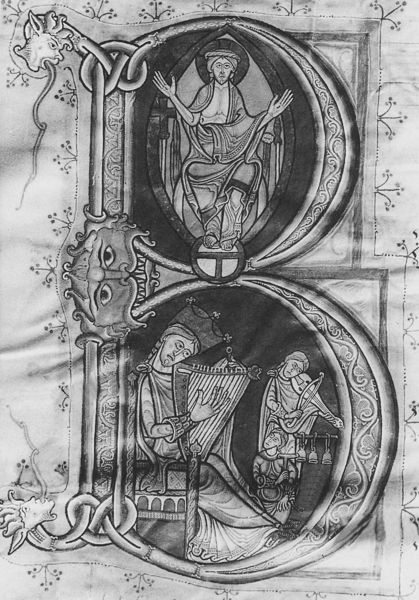
Titel: Augustinus - Erzählungen zu Psalmen
Standort: Herkunftsort: Marchiennes, Sainte-Rictrude (EU - F - Nord)
Institution: Douai, Bibliothèque Municipale
Schlagwörter: sitzen, blumen, zeichnung, malerei, bild, instrument, gold, musik, borte, krone, schrift, könig, thron, detail, musizieren, spiel, buch, vergoldet, buchstabe, initiale, insignie, ranke, geige, gebiss, heiligenschein, zähne, christus, jesus, jesus christus, wundmal, christlich, gefährlich, zunge, mittelalter, segen, segnen, heilige, laute, harfe, brezel, ungeheuer, bissig, dornenkrone, mittelalterlich, drache, aureole, erlöser, fratze, mandorla, laier, buchmalerei, lindwurm, messias, gottessohn, sohn gottes, mitellalter, christkind, jeus, demon, nänner, glockenspiel, b, sengensgestus, christkönig, heilland, erretter, jesus von nazaret